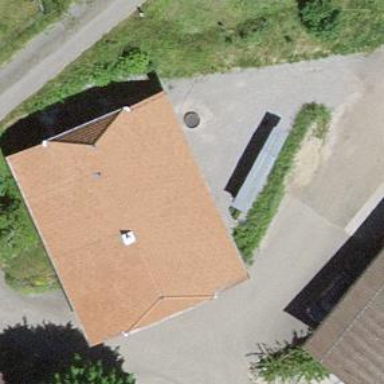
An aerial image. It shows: Residential building.